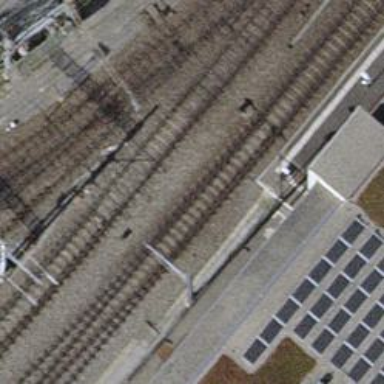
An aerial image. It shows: Single railway track with electrified contact line.